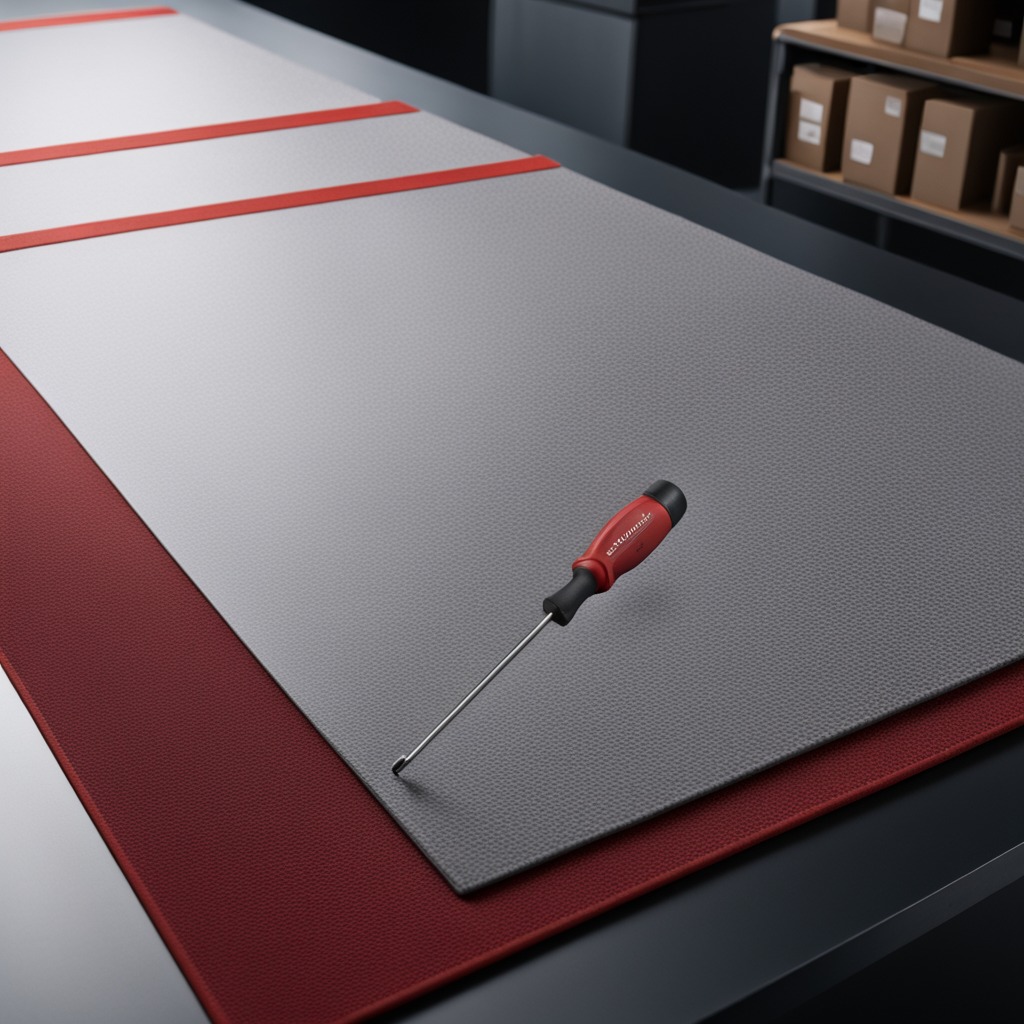
A screwdriver lying on a clean granite tabletop covered with a red rubber mat inside a workshop under bright overhead lighting crisp shadows high clarity worn but beneath the mat